九年级 · 解析几何
小明将如图两水平线 $l_{1}, l_{2}$ 的其中一条当成 $x$ 轴, 且向右为正方向;两条直线 $l_{3}, l_{4}$ 的其中一条当成 $y$ 轴,且向上为正方向, 并在此坐标平面中画出二次函数 $y=a x^{2}-2 a^{2} x+1$ 的图象, 则 ( )

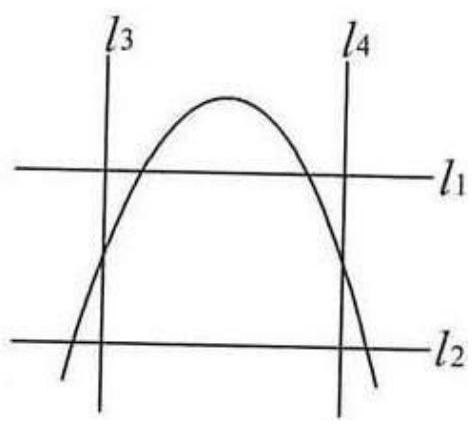
A. $l_{1}$ 为 $x$ 轴, $l_{3}$ 为 $y$ 轴
B. $l_{2}$ 为 $x$ 轴, $l_{3}$ 为 $y$ 轴
C. $l_{1}$ 为 $x$ 轴, $l_{4}$ 为 $y$ 轴
D. $l_{2}$ 为 $x$ 轴, $l_{4}$ 为 $y$ 轴

答案: D